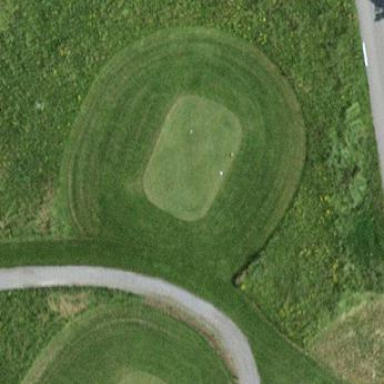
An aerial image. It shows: Golf tee.